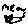
Label: cat